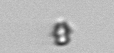
Label: Heterocapsa_rotundata